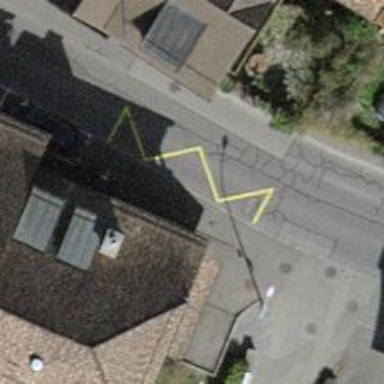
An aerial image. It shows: Bus stop with designated stop position for public transport.